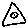
Label: triangle